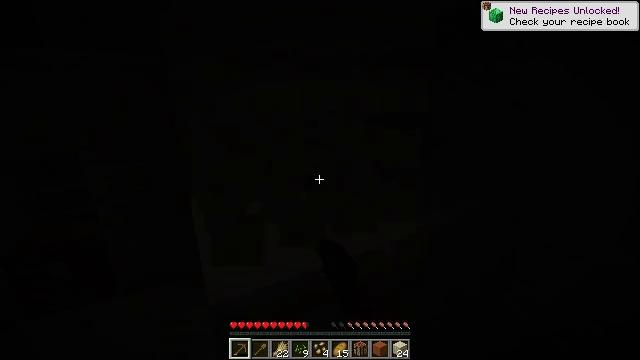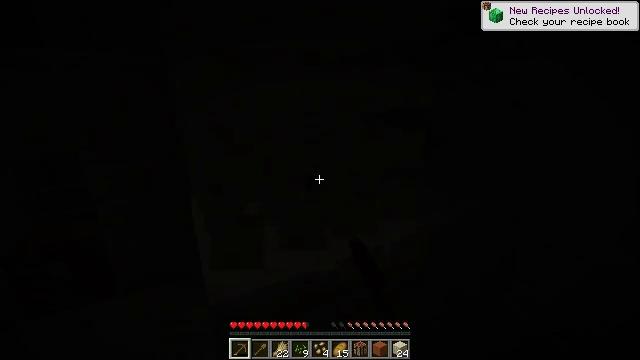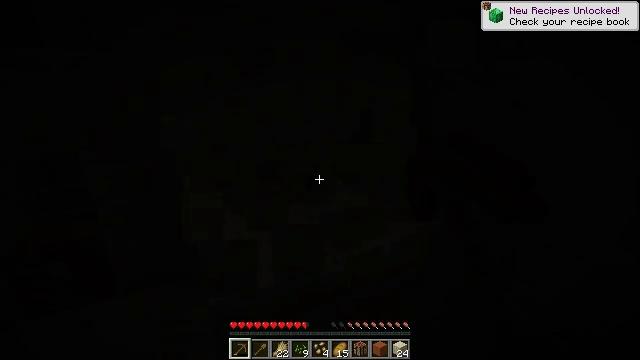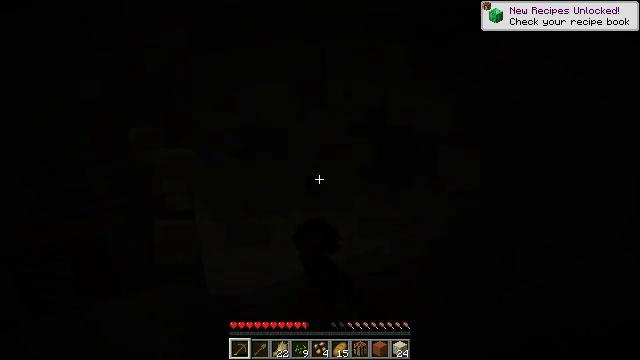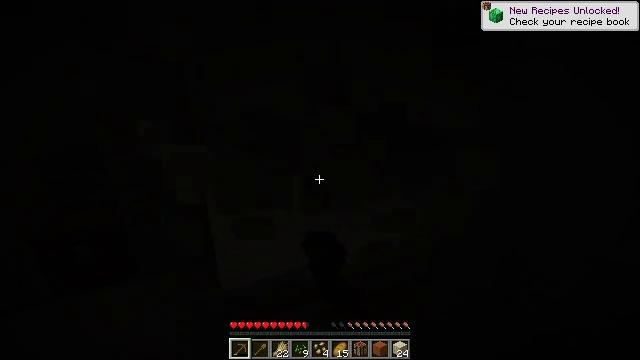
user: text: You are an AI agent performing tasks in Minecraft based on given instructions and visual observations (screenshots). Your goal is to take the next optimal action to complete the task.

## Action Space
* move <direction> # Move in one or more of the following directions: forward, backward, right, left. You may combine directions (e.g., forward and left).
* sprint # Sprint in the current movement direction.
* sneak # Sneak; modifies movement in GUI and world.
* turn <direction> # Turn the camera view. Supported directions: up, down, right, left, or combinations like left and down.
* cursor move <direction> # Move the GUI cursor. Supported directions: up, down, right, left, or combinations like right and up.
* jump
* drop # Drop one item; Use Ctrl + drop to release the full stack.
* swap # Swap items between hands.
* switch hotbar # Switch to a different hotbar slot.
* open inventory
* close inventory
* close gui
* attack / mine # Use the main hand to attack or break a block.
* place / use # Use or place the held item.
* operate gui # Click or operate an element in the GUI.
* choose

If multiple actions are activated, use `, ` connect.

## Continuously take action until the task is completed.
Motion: motion action
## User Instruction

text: Recycle the cut sandstone for building.
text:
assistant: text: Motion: attack / mine
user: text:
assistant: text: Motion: attack / mine
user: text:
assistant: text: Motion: attack / mine
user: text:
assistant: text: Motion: turn left and down, attack / mine
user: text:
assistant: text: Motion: attack / mine